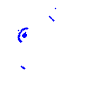
Particle: kaon